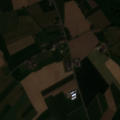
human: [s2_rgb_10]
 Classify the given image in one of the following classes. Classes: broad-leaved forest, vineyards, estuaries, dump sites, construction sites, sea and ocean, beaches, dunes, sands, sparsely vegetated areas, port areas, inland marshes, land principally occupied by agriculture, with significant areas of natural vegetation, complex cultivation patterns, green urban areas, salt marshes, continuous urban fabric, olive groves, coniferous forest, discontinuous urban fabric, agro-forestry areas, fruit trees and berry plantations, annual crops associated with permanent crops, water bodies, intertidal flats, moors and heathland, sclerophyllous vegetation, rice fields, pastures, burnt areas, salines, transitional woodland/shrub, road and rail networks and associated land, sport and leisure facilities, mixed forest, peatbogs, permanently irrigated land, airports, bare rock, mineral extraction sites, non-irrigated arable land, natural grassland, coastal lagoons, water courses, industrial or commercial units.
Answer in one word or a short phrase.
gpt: non-irrigated arable land, pastures, complex cultivation patterns